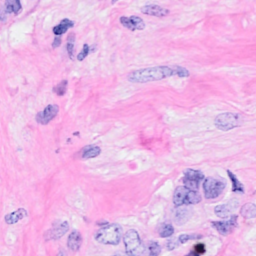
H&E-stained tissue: Breast